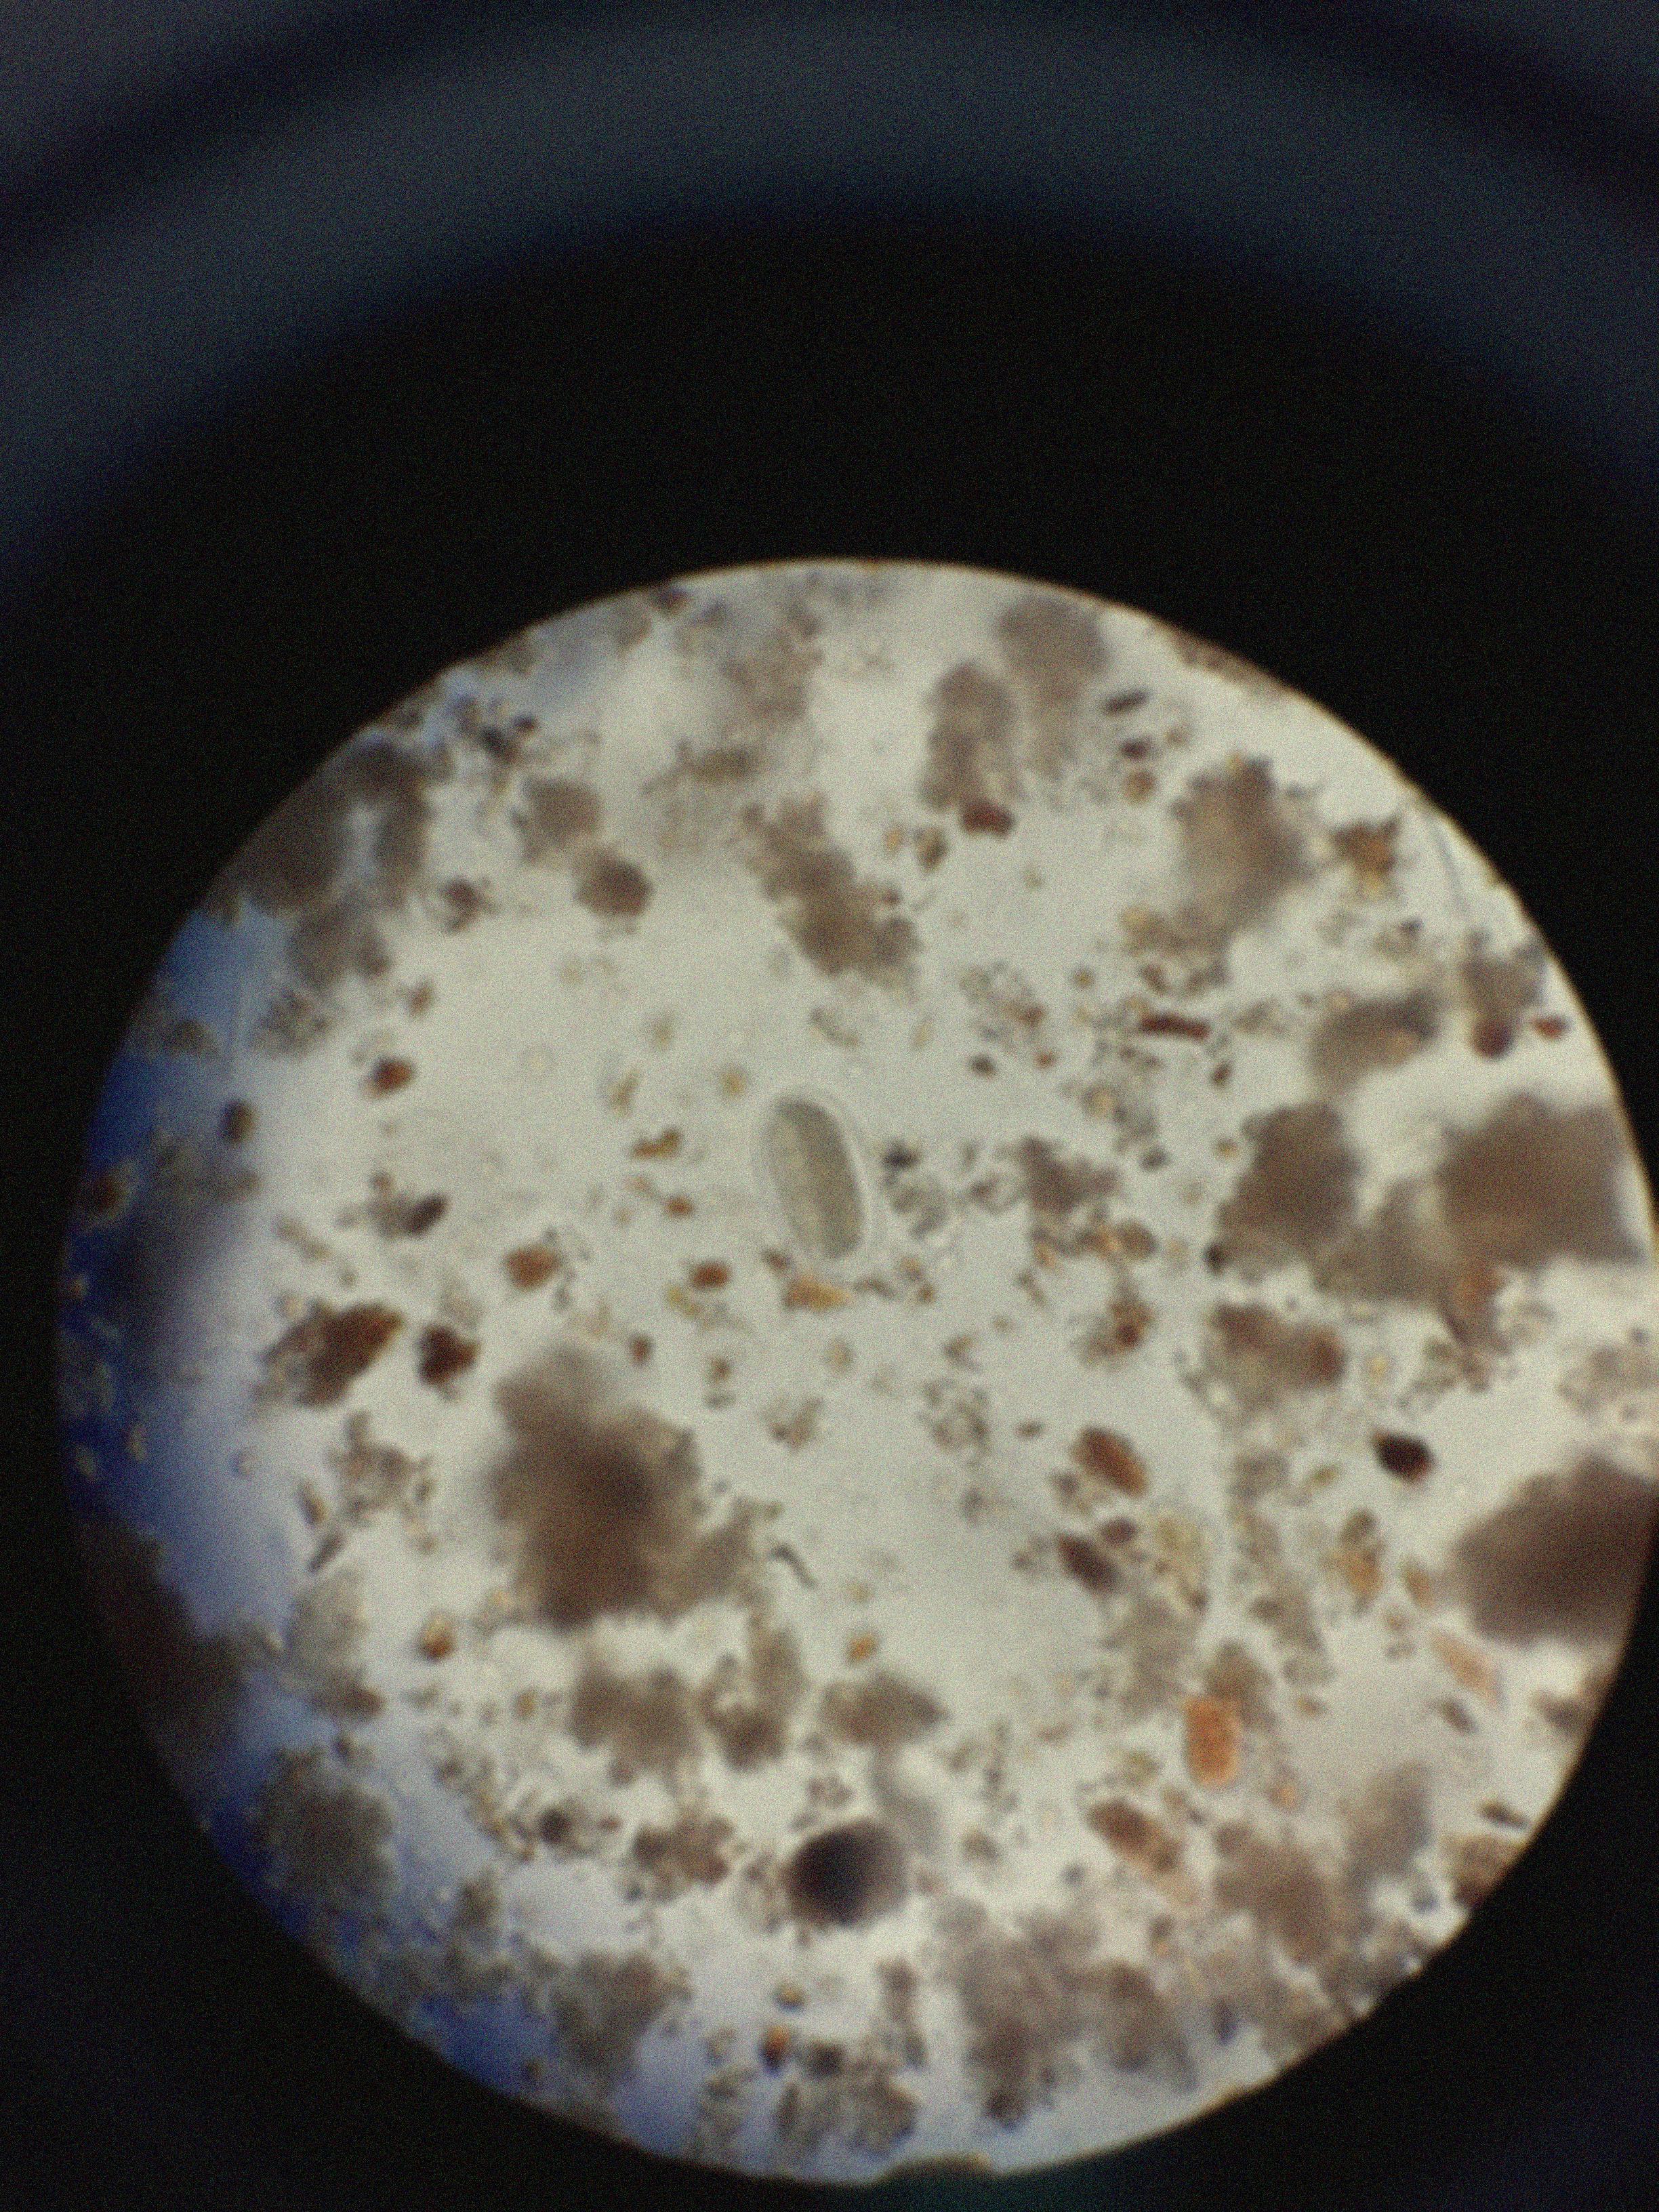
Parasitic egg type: Hookworm egg